Между круглыми полюсами радиусом $R=5~см$ большого электромагнита, создающего в зазоре однородное магнитное поле с индукцией $B=1~Тл$, перпендикулярно линиям магнитной индукции движется с постоянной скоростью $v=10~м/с$ металлический стержень (см. рис.).  Концы стержня, длина которого больше $2 R$, соединены гибкими проводами со схемой, включающей батарею с ЭДС $\mathscr{E}_{0}=0.5~В$ и два светодиода $C_{1}$ и $C_{2}$, которые горят при напряжении $U \geqslant 0.25~В$ и определённой полярности, указанной на рисунке. Будем считать, что в начальный момент времени стержень касается окружности (т.е. начинает пересекать при своем движении линии магнитной индукции).
Определите напряжение $U(t)$ на светодиодах и найдите моменты времени их зажигания и гашения на интервале времени движения стержня в магнитном поле $(0 \leqslant t \leqslant 2 R / v)$. Качественно постройте график зависимости $U(t)$ и укажите на нем интервалы зажигания светодиодов $C_{1}$ и $C_{2}$.
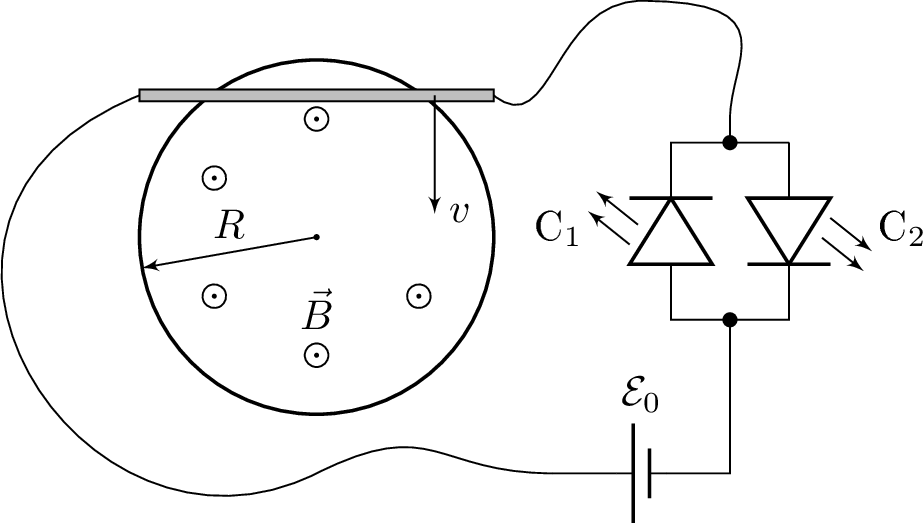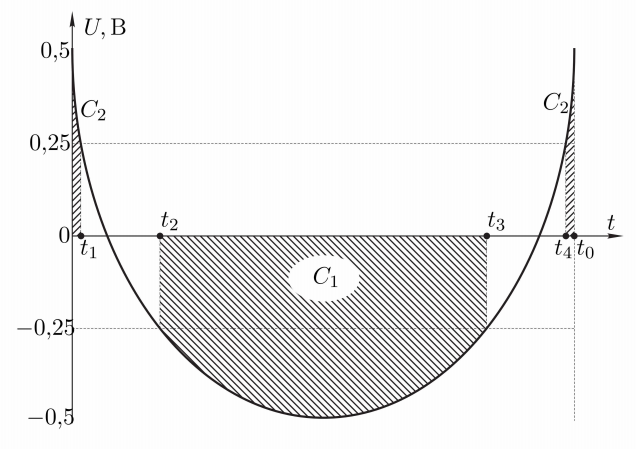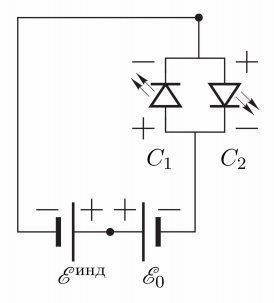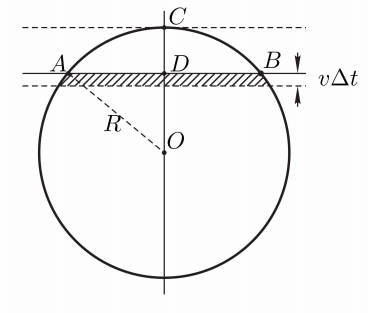
Решение: При движении стержня в магнитном поле в нем возникает ЭДС индукции $\left|\mathscr{E}^{инд}\right|=\Delta \Phi / \Delta t$, модуль которой зависит от времени. Знак $\mathscr{E}^{инд}$ может быть определён либо из выражения для силы Лоренца, либо из закона электромагнитной индукции Фарадея. В итоге приходим к эквивалентной схеме замкнутой электрической цепи (см. рисунок). Обратим внимание на то, что $\mathscr{E}^{инд}$ и $\mathscr{E}_{0}$ включены в цепь навстречу друг другу.  Найдем теперь зависимость $\mathscr{E}^{инд}$ от времени. По условию в начальный момент стержень касался границы области магнитного поля. К моменту времени $t$ он пролетит расстояние $|C D|=v t$ (см. рисунок).  Из геометрических соображений найдем длину хорды $|A B| $. $$ |A B|=2|A D|=2 \sqrt{R^{2}-(R-v t)^{2}}=2 \sqrt{v t(2 R-v t)}. $$ Изменение магнитного потока за малое время $\Delta t$ равно $\Delta \Phi=B \cdot|A B| \cdot v \Delta t $. Отсюда находим $$ \left|\mathscr{E}^{инд}\right|=2 B v \sqrt{v t(2 R-v t)}. $$ Максимальное значение $\mathscr{E}^{инд}$ достигается при $t=R / v$ $$ \left|\mathscr{E}^{инд}\right|_{\max }=2 B v R=1~В. $$ Напряжение на светодиодах равно $U=\mathscr{E}_{0}-\mathscr{E}^{инд}$. Качественно зависимость $U(t)$ может быть представлена графически (см. рисунок).  Из приведенного графика следует, что светодиод $C_{2}$ будет светиться при $U \geqslant 0.25~В$, то есть на интервалах времени $\left[0, t_{1}\right]$ и $\left[t_{4}, t_{0}\right]$, где $t_{0}=2 R / v$. Светодиод $C_{1}$ будет светиться при $U<-0.25~В$, то есть на интервале времени $\left[t_{2}, t_{3}\right]$. Для $t_{1}$ и $t_{4}$ $$ \mathscr{E}_{0}-2 B v \sqrt{v t_{1,4}\left(2 R-v t_{1,4}\right)}=0.25~В=\frac{1}{4}\left|\mathscr{E}^{инд}\right|_{\max }=\frac{1}{2} B v R. $$ Принимая во внимание $\mathscr{E}_{0}=\frac{1}{2}\left|\mathscr{E}^{инд}\right|_{\max }=B v R$, приходим к квадратному уравнению $$ t_{1,4}^{2}-\frac{2 R}{v} t_{1,4}+\frac{1}{16} \frac{R^{2}}{v^{2}}=0, $$ откуда $t_{1,4}=\frac{R}{v}\left(1 \pm \sqrt{\frac{15}{16}}\right)=5 \cdot 10^{-3} \cdot(1 \pm 0.97)~с$. Таким образом, $t_{1}=150~мкс$, $t_{4}=9.85~мс$. Аналогично для $t_{2}$ и $t_{3}$ $$ t_{2,3}^{2}+\frac{2 R}{v} t_{2,3}+\frac{9}{16} \frac{R^{2}}{v^{2}}=0, $$ $$ t_{2,3}=\frac{R}{v}\left(1 \pm \sqrt{\frac{7}{16}}\right)=5 \cdot 10^{-3} \cdot(1 \pm 0.66)~с. $$ Таким образом $$ t_{2}=1.8~мс, \quad t_{3}=8.3~мс. $$
Ответ: $t_{1}=150~мкс$, $t_{4}=9.85~мс$ $t_{2}=1.8~мс, \quad t_{3}=8.3~мс$
Темы:
T, Электричество, Цепи, Диод, Всероссийские, Движение в магнитном поле, Магнитное поле, Электрические цепи